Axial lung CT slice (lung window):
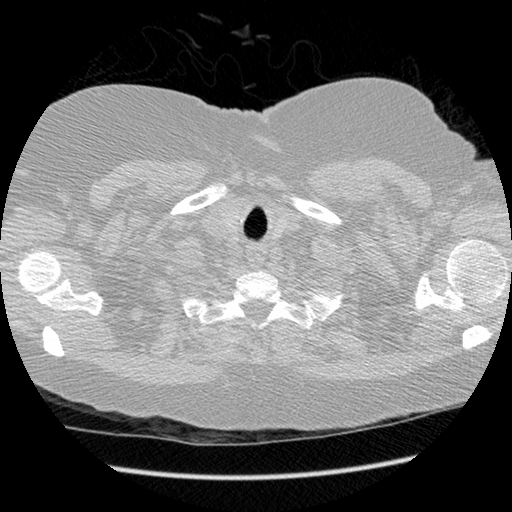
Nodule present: no